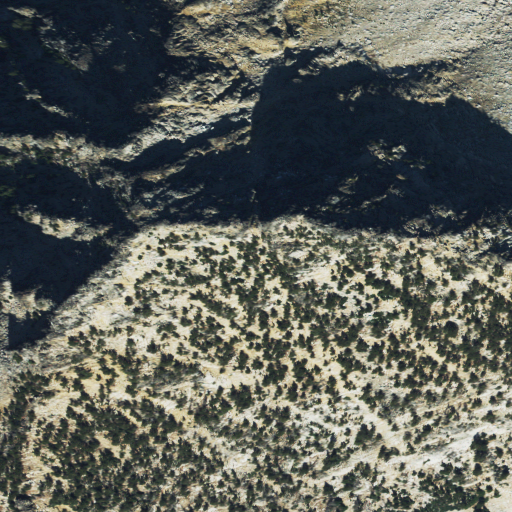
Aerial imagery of mountain in Montana named Saddleback Mountain containing grassland, barren land, evergreen forest, and shrub